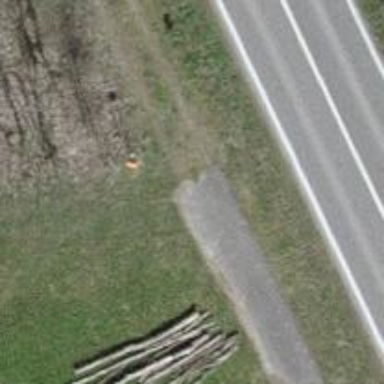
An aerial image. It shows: Pole with roof cover.